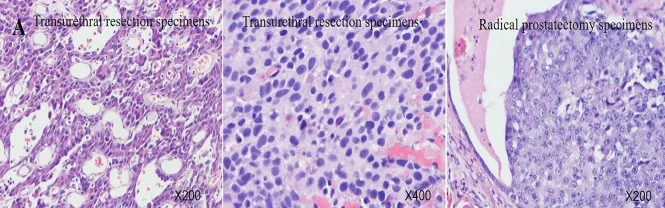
(A) Histology of transurethral resection specimens and radical prostatectomy specimens.
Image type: pathology (h&e)